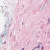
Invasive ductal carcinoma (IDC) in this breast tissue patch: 0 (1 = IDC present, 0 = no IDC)